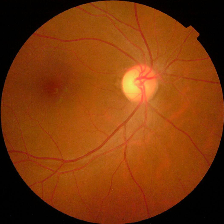
Diabetic retinopathy grade: No DR